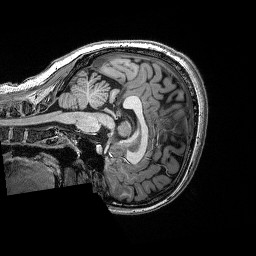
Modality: T1w
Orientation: sagittal
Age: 28
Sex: female
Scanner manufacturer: siemens
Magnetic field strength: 3 T
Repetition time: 2.53 s
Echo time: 0.0033 s